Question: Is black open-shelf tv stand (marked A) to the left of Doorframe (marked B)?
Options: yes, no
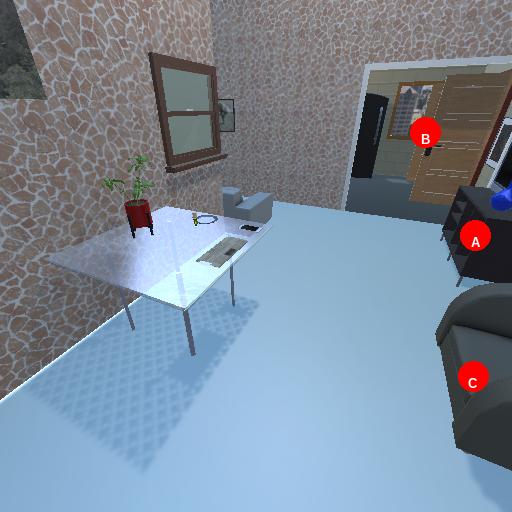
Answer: yes